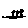
Label: tree